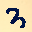
Label: 3